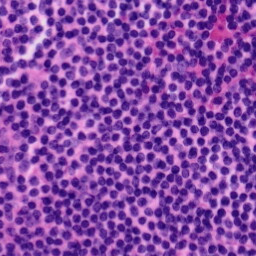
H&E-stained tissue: Tonsil